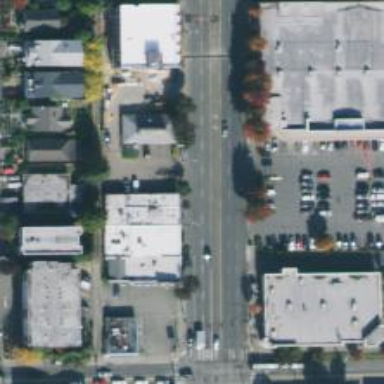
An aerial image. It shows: Primary highway with separate asphalt sidewalks.